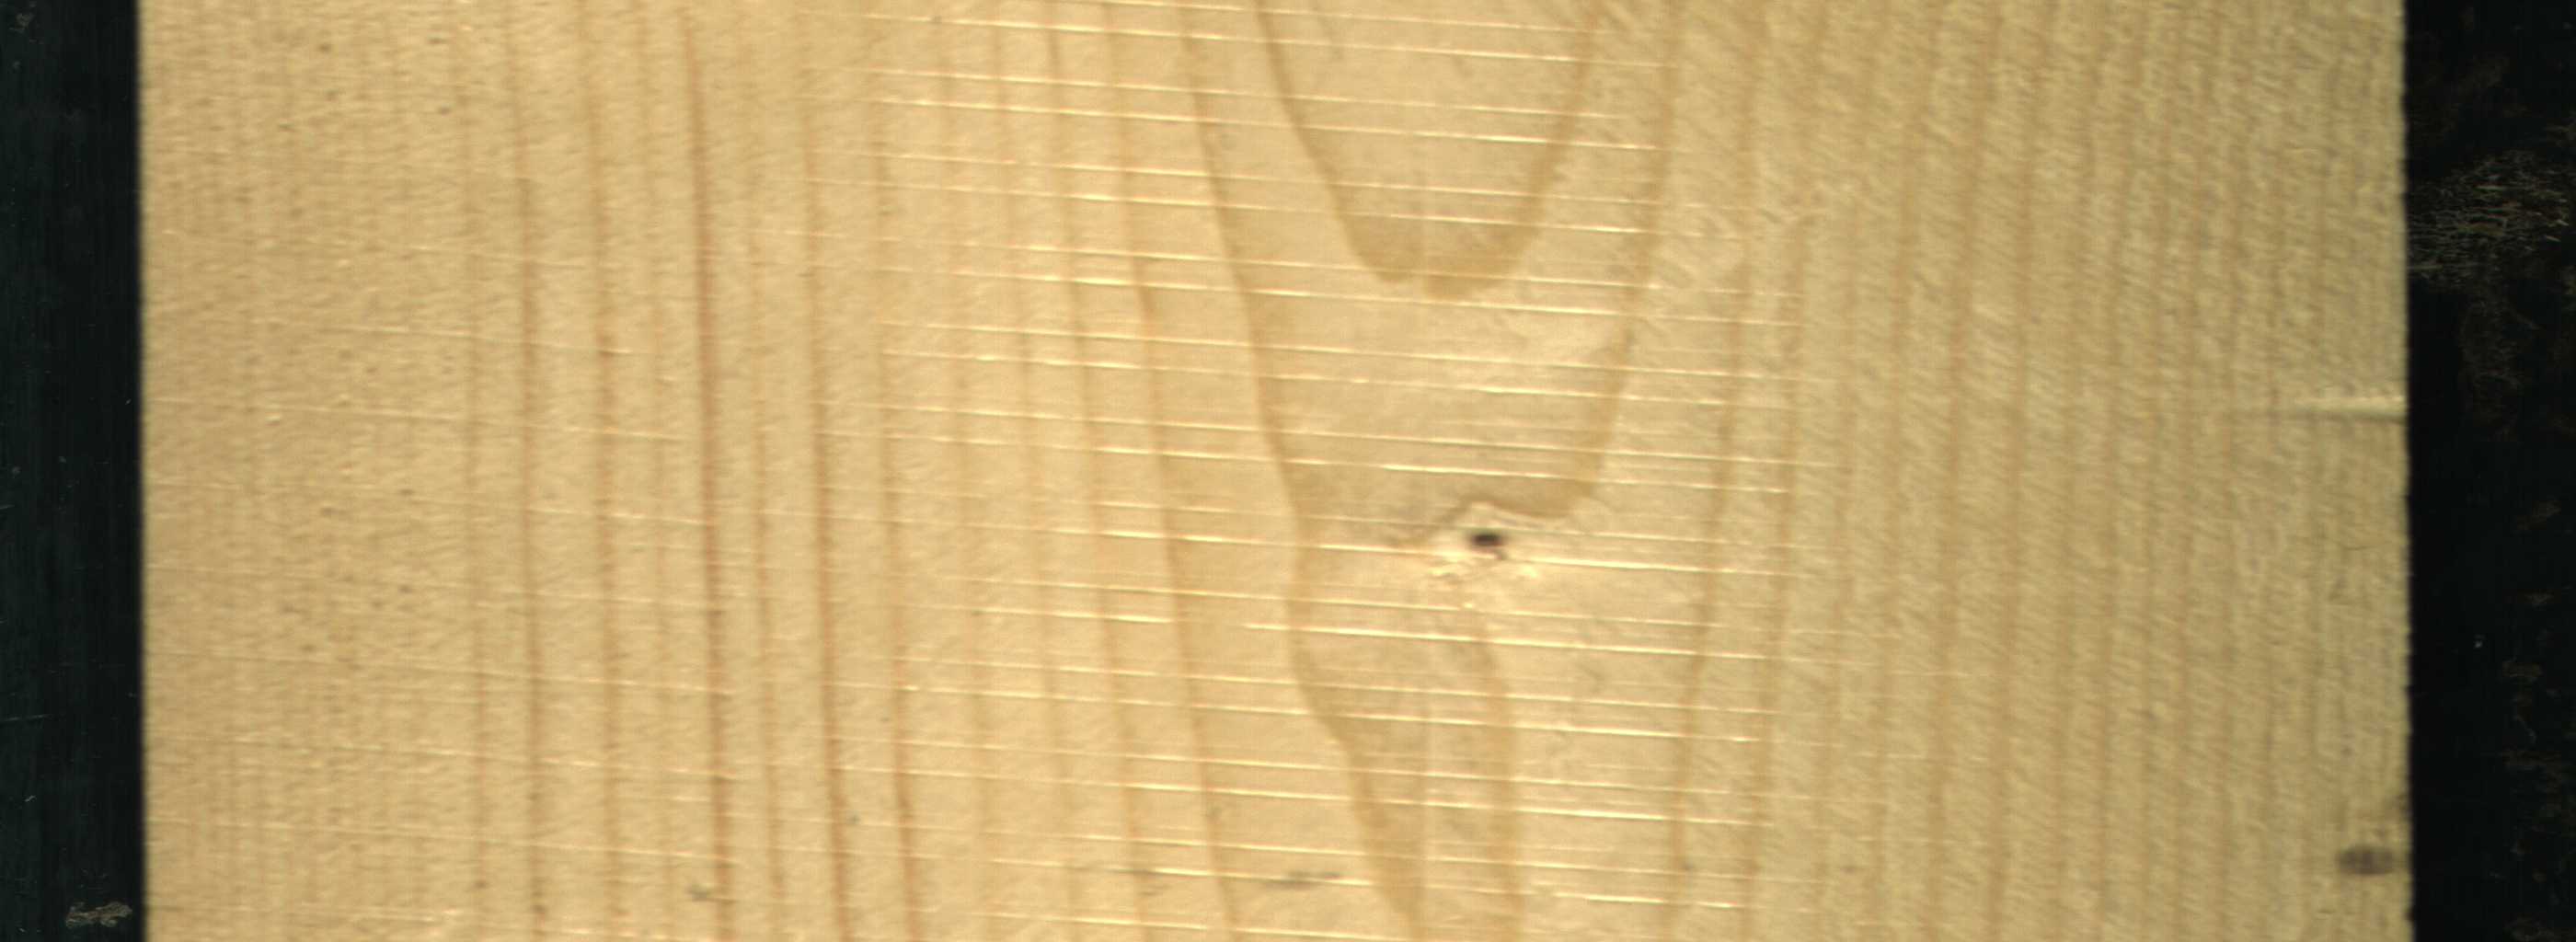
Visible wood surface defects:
Live_Knot